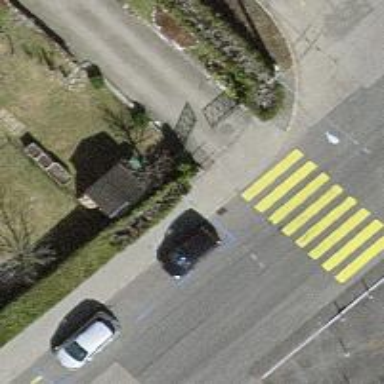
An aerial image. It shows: Sidewalk along the footway.